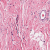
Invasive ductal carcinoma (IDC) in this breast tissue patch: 0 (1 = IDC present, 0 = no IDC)